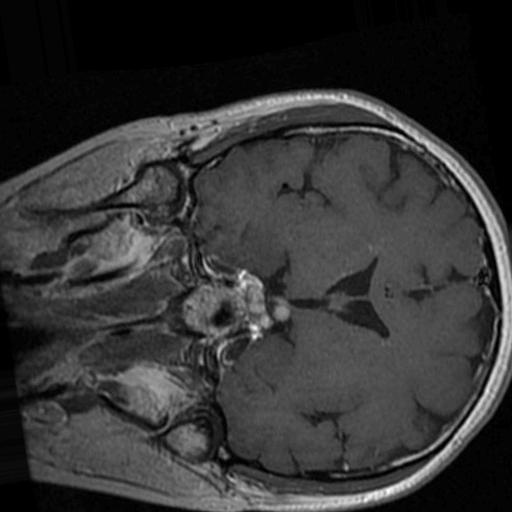
Label: brain_tumor